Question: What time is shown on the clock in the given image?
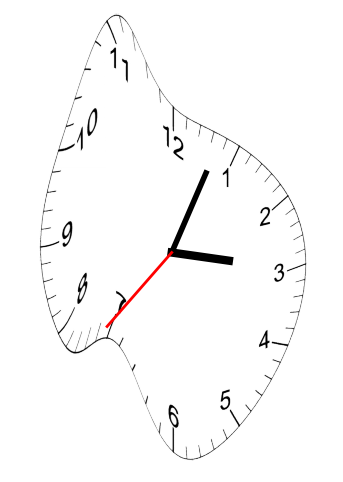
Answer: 03:03:36